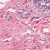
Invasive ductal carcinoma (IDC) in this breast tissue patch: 1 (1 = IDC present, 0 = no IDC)